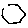
Label: hexagon